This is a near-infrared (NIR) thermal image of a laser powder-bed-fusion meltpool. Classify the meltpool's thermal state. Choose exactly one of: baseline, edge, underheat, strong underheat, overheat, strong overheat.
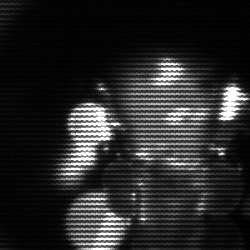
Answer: baseline